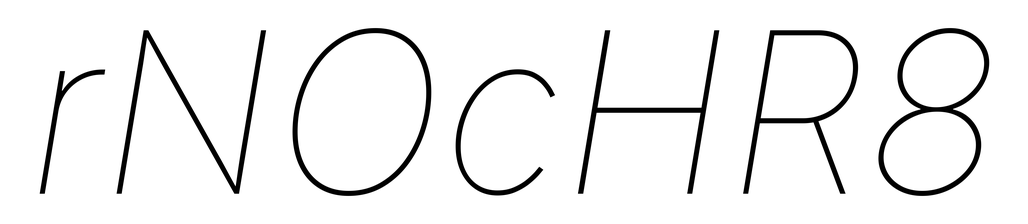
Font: Inter-Italic_Thin_Italic